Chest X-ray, AP view. Patient: 63 years old, sex F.
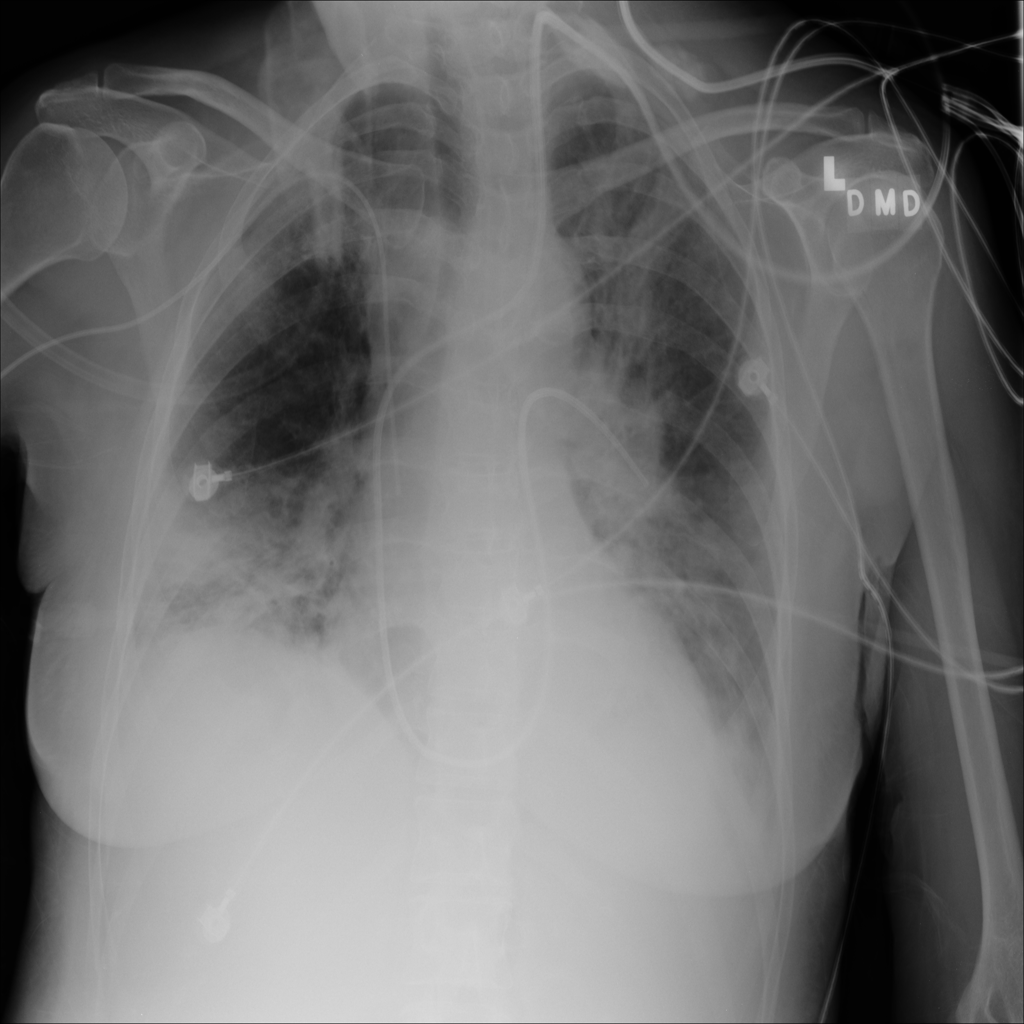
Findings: Effusion, Infiltration